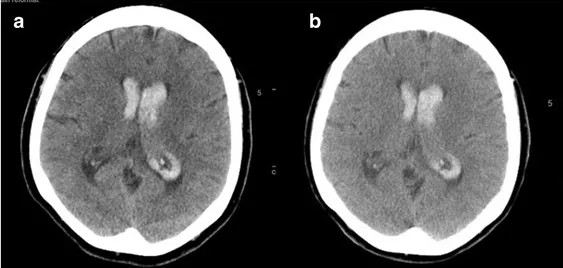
: Noncontrast head CT demonstrated intraventricular hemorrhage (IVH) a Initial head CT showing diffuse IVH in the bilateral lateral ventricles. b Follow-up head CT showing stable IVH.
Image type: radiology (ct)